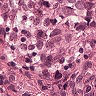
Metastatic tissue present: yes